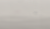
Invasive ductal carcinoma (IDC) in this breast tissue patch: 0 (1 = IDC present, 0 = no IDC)